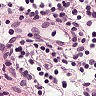
Metastatic tissue present: no